Field crop: maize
Growth stage: 2
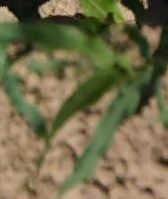
Species: maize